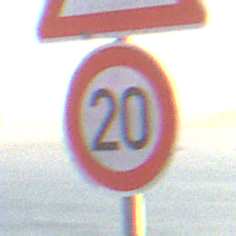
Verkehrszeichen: Geschwindigkeit20
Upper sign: KurveLinks
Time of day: SunriseSunset
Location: Outdoor (RoadRail)
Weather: PartlyCloudy
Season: NotSpecified
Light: Natural